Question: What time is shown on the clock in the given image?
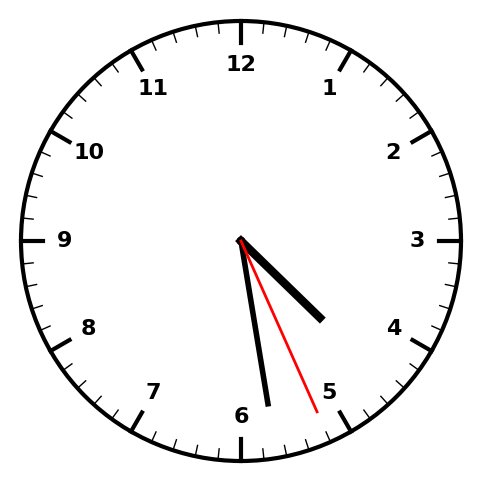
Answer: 04:28:26